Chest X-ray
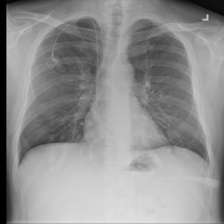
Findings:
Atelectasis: negative
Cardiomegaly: negative
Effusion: negative
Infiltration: positive
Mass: negative
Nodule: negative
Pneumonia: negative
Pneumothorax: negative
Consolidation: negative
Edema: negative
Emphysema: negative
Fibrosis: negative
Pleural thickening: negative
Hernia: negative